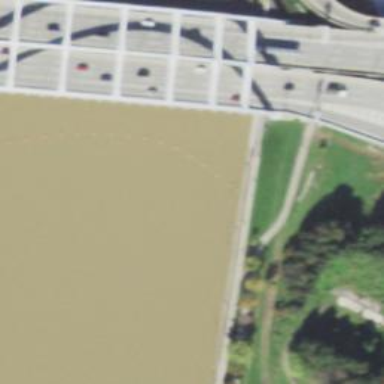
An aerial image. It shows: Barrier named Genesee River - Navigation Barrier.